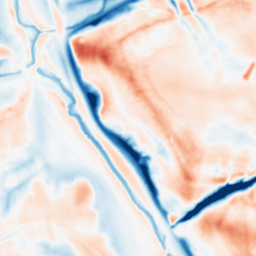
Category: multiscale
Decomposition family: dog_multiscale
Decomposition parameters: sigma_ratio: 1.6
n_scales: 5
base_sigma: 1
Upsampling method: bicubic
Upsampling parameters: scale: 2
Upsampling scale: 2